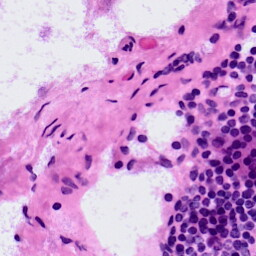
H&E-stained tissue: LymphNode